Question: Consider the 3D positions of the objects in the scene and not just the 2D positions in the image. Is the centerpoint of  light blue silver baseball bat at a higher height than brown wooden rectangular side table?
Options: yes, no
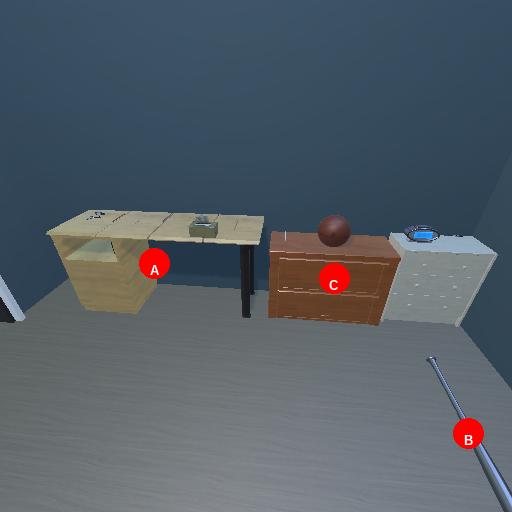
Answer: yes